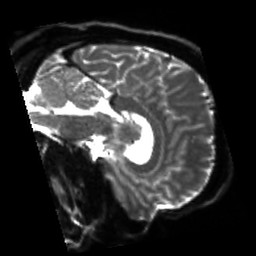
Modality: sbref
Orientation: sagittal
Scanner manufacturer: siemens
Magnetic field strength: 3 T
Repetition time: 4 s
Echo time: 0.0594 s